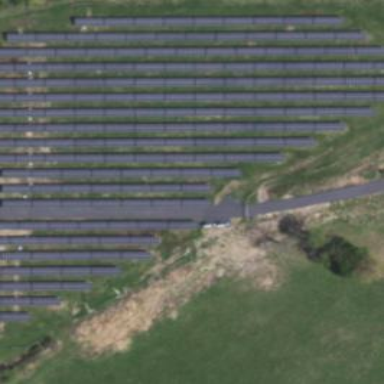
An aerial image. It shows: Solar power plant utilizing photovoltaic technology to produce electricity.